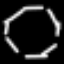
Label: octagon